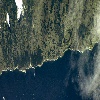
Label: land